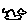
Label: cloud